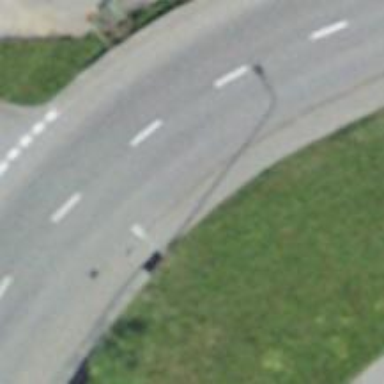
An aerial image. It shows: Asphalt sidewalk.